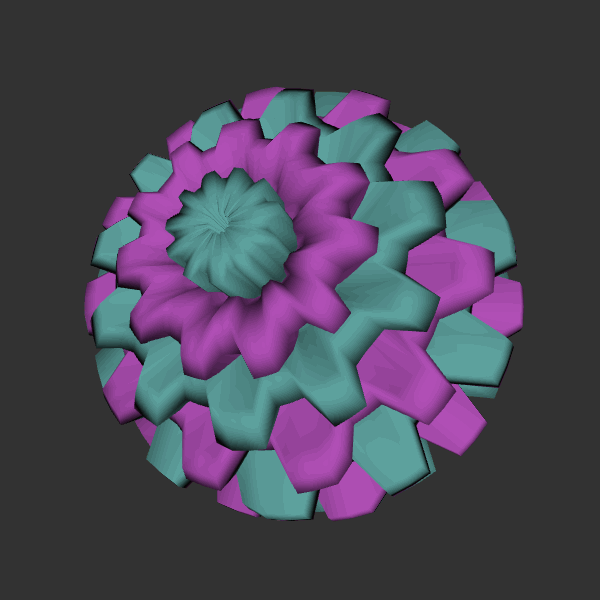
Background: dark